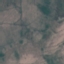
Land use / land cover: HerbaceousVegetation